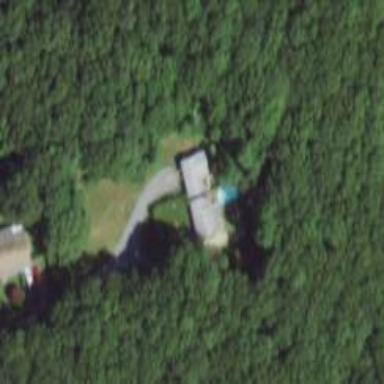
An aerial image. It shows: Driveway.